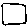
Label: square